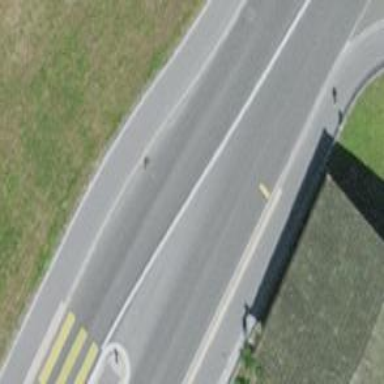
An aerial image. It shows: Bus stop with stop position for public transport.